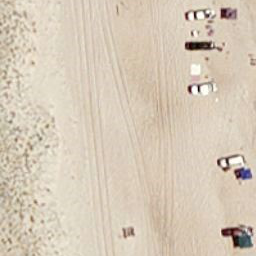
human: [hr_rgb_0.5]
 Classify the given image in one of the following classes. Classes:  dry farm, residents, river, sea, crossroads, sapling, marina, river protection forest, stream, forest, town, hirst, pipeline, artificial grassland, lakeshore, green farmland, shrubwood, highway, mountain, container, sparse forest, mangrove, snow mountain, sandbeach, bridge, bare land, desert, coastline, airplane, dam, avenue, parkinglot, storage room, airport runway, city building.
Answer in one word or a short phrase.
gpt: sandbeach